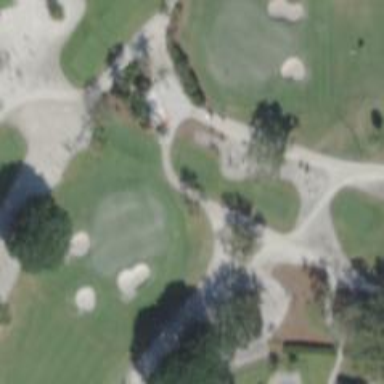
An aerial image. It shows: Path used for both walking and golf.